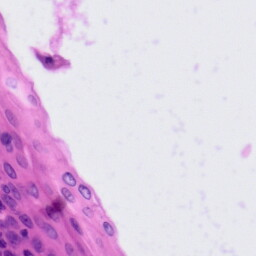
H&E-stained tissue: Tonsil